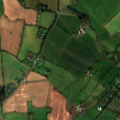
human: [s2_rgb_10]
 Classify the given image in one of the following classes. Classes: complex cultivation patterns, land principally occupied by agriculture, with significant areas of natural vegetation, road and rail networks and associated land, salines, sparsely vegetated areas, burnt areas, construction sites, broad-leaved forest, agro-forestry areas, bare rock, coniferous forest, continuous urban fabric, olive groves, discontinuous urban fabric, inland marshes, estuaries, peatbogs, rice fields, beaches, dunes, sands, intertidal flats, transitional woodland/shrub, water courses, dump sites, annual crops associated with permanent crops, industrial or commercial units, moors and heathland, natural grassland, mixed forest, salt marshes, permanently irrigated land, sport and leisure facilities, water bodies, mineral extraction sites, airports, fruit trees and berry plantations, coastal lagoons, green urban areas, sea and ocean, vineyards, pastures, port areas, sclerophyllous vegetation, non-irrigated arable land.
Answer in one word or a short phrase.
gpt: discontinuous urban fabric, non-irrigated arable land, pastures